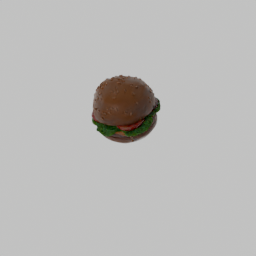
Label: nature